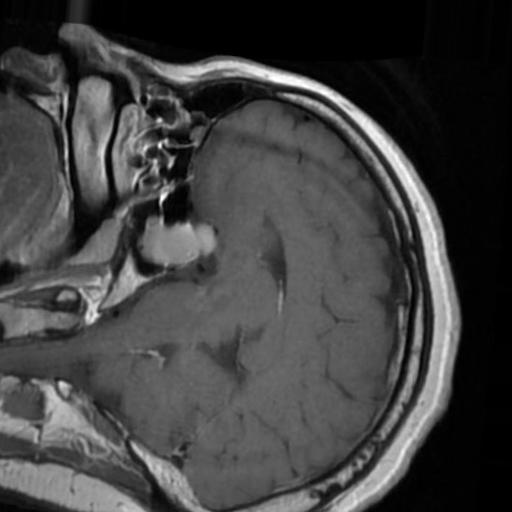
Label: brain_tumor